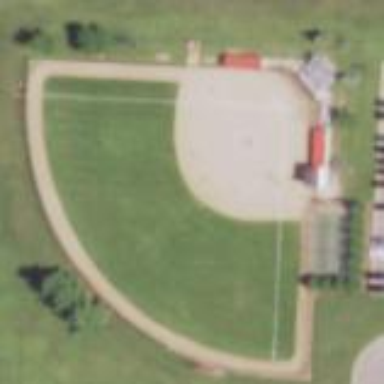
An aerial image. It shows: Baseball pitch for leisure land activities.